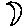
Label: moon